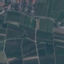
Label: PermanentCrop